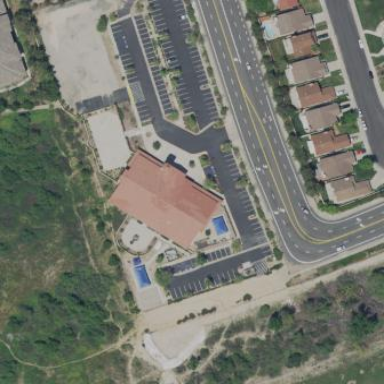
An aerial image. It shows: Parking lot with asphalt surface designed for park and ride facility.